Echo time (TE): 1.8 ms
Repetition time (TR): 3.6 ms
Flip angle: 90 degrees
Bandwidth: 1320 Hz
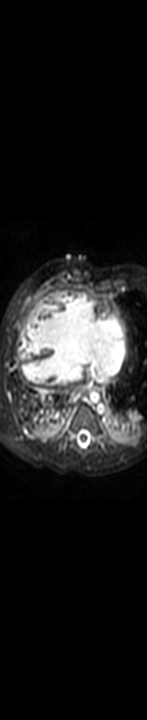
Patient age (years): 1
Disease severity: severe
Diagnoses: CommonAtrium|DORV|Heterotaxy|PAAtresiaOrMPAStump|VSD
Cardiac structures present: LV (left ventricle), RV (right ventricle), LA (left atrium), AO (aorta), PA (pulmonary artery), SVC (superior vena cava), IVC (inferior vena cava)
Structures absent: RA (right atrium)